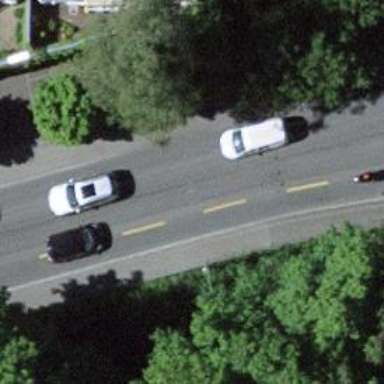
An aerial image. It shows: Residential road with asphalt surface. It has designated cycle lane and trolley wires.